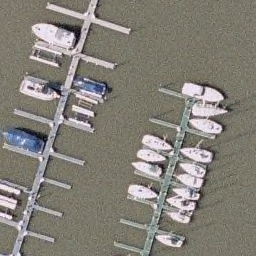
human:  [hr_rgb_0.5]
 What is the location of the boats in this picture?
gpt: left and right